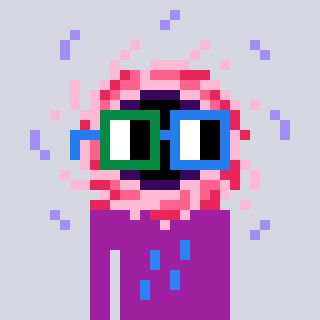
a pixel art character with square green and blue glasses, a blackhole-shaped head and a magenta-colored body on a cool background